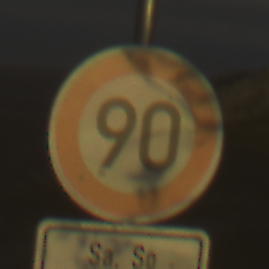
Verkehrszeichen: Geschwindigkeit90
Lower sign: ZeitangabenMitBeschraenkungAufWochentage9
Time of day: SunriseSunset
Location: Outdoor (Nature)
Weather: PartlyCloudy
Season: Summer
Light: Natural